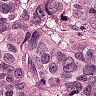
Metastatic tissue present: yes